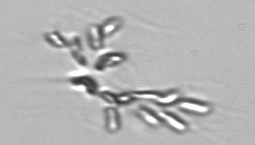
Label: Dinobryon